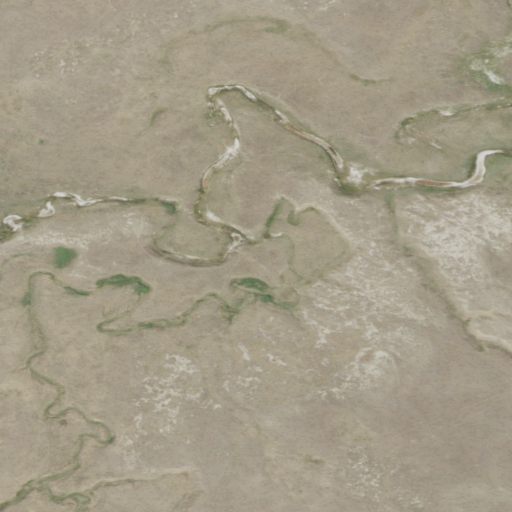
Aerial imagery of valley in Montana named Tripp Coulee containing only grassland